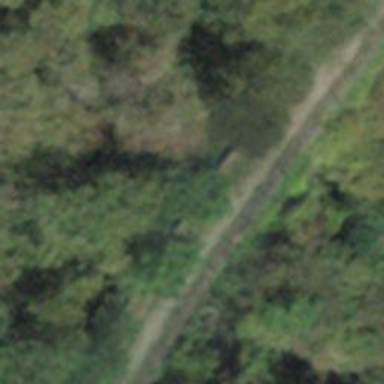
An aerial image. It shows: Track road with bridge.